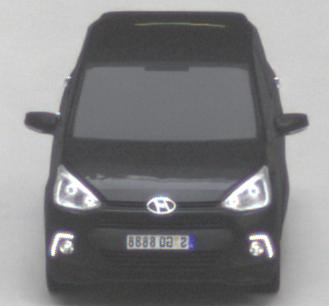
Make: Hyundai
Model: i10
Detailed model: Gen. 2
Model produced from: 2013
Model produced until: 2019
Doors: 5
Color: black
Road condition: dry road
Daytime: midday
Contrast: medium contrast